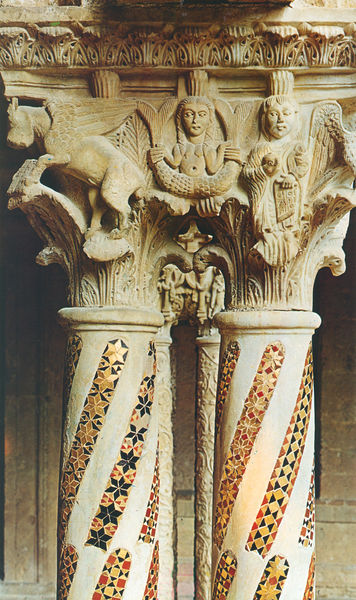
Titel: Kathedrale von Monreale; Dom von Monreale; Kathedralenkloster
Standort: Monreale (EU - I - Sizilien)
Schlagwörter: blau, blätter, flügel, mann, frau, marmor, säule, säulen, rot, tier, muster, ornament, barock, gesicht, stein, gold, haare, rokoko, rund, engel, relief, farbig, dekor, foto, antike, sterne, nixe, mosaik, kapitell, intarsien, fisch, voluten, löwe, stier, bauwerk, arkanthus, ze, gpöd